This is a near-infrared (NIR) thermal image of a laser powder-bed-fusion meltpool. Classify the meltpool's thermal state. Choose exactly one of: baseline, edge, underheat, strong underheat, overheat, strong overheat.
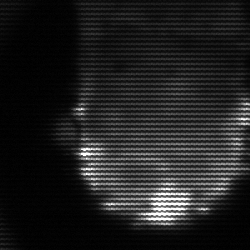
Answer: baseline